Interaction volume radius: 5 \u00c5
Interaction volume height: 10 \u00c5
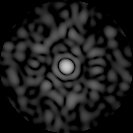
Disorder parameter: 0.8311